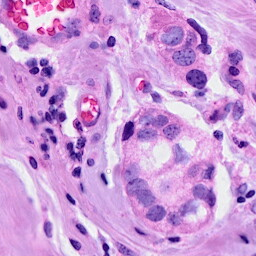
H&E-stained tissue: Breast